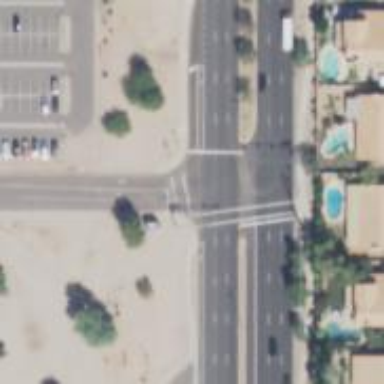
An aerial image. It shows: Solid stop line on the road marking.